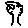
Label: tree